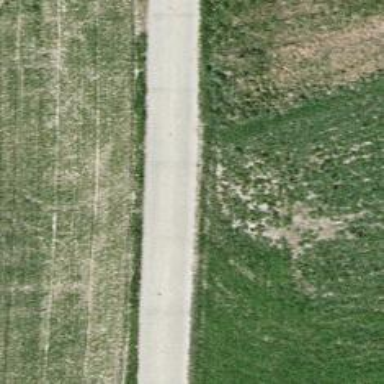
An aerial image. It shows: Well-maintained track road with grade 1 tracktype.